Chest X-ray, AP view. Patient: 52 years old, sex M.
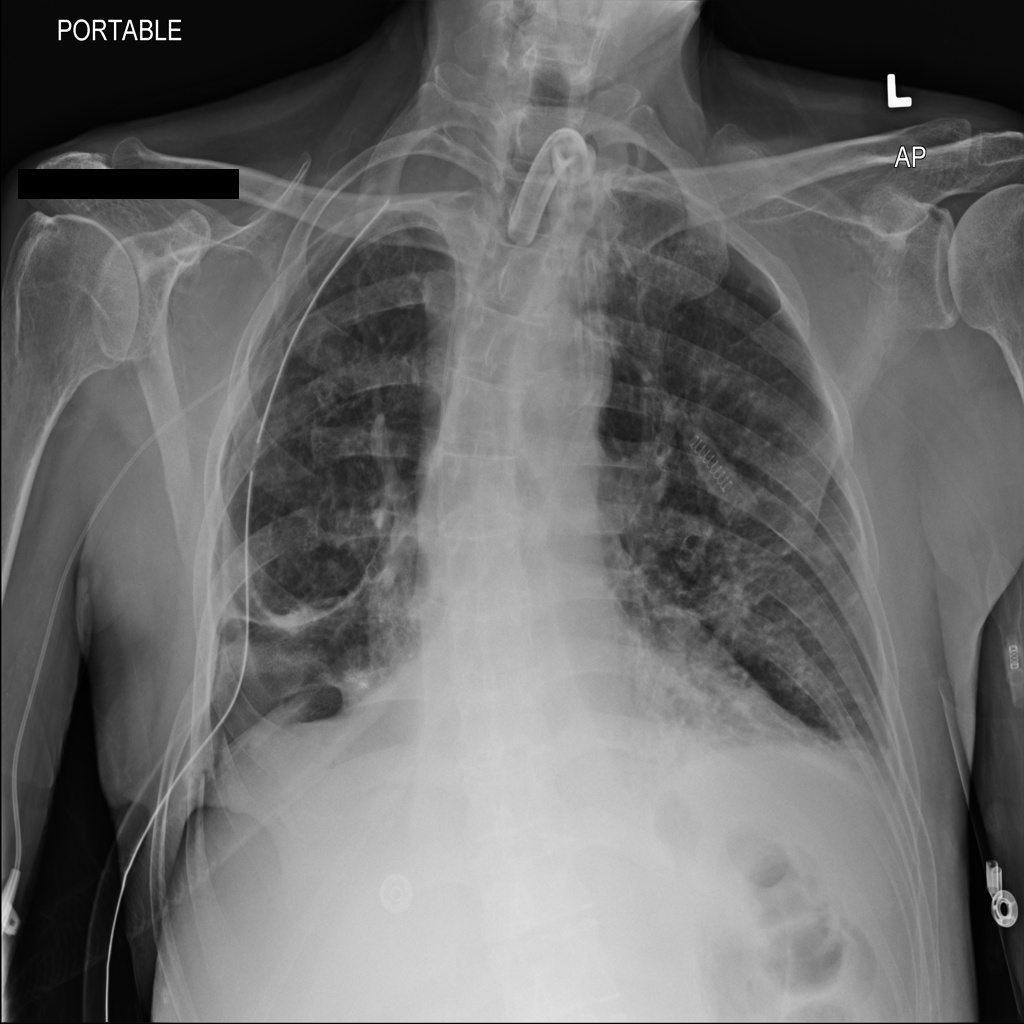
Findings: No Finding